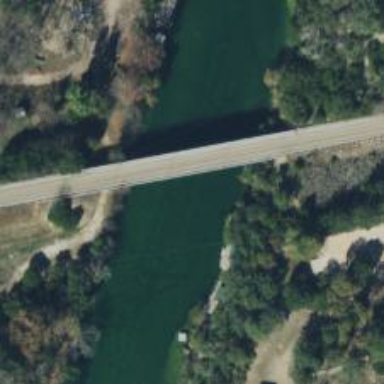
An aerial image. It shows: Bridge.